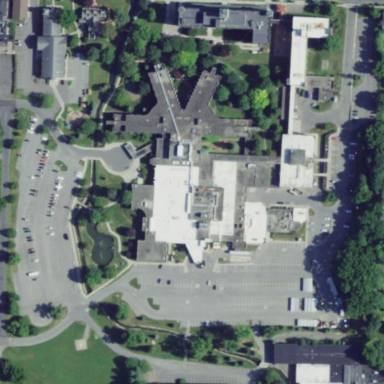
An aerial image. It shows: Healthcare facility identified as hospital.